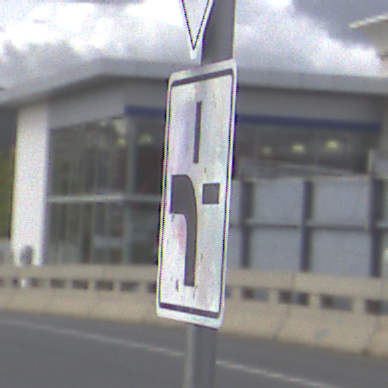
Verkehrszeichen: VerlaufVorfahrtsstrasse1
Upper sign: Vorfahrtsstrasse
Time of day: MorningAfternoon
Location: Outdoor (Suburban)
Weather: PartlyCloudy
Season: NotSpecified
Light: Natural